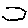
Label: hexagon